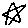
Label: star